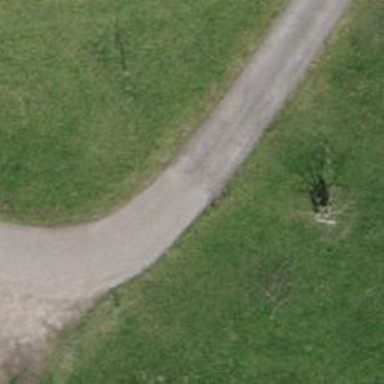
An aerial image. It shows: Service road with compacted surface.